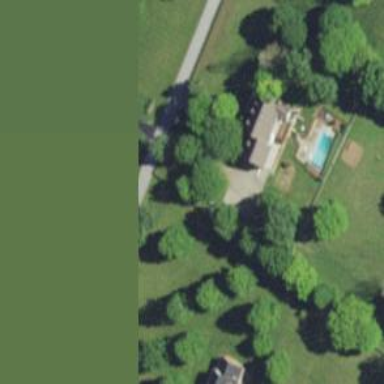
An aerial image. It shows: Driveway.